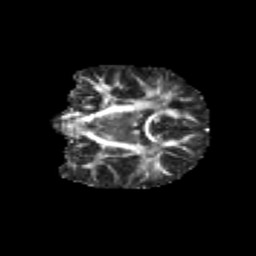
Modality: FA
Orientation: coronal
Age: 9
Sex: female
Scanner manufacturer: siemens
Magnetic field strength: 3 T
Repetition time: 3.8 s
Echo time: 0.07 s